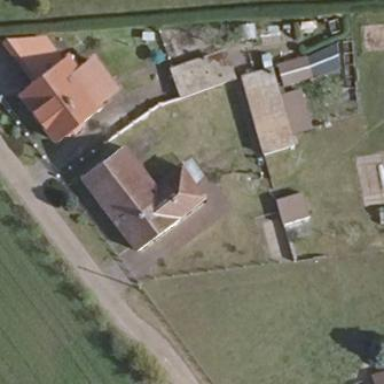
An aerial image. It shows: House with multiple building parts.